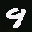
Label: 9